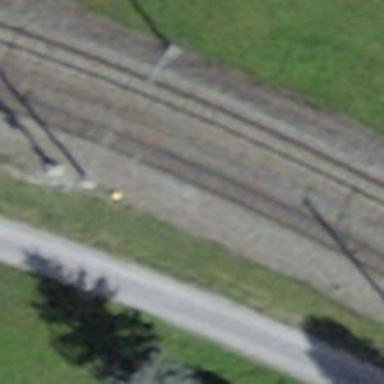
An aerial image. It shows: Narrow-gauge railway track with electrified contact line. The railway has one track.